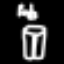
Label: pants